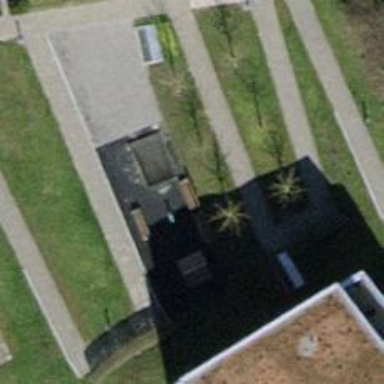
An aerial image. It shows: Bench.